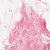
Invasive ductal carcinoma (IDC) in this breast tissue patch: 0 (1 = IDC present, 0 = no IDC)